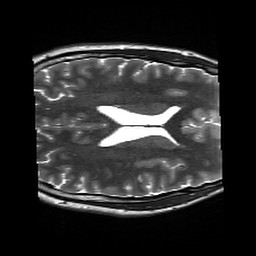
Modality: T2w
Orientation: axial
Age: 23
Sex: male